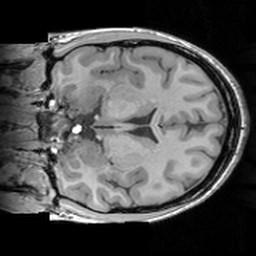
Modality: T1w
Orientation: coronal
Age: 28
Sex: female
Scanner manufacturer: siemens
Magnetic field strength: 3 T
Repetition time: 1.63 s
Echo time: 0.00311 s